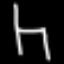
Label: chair